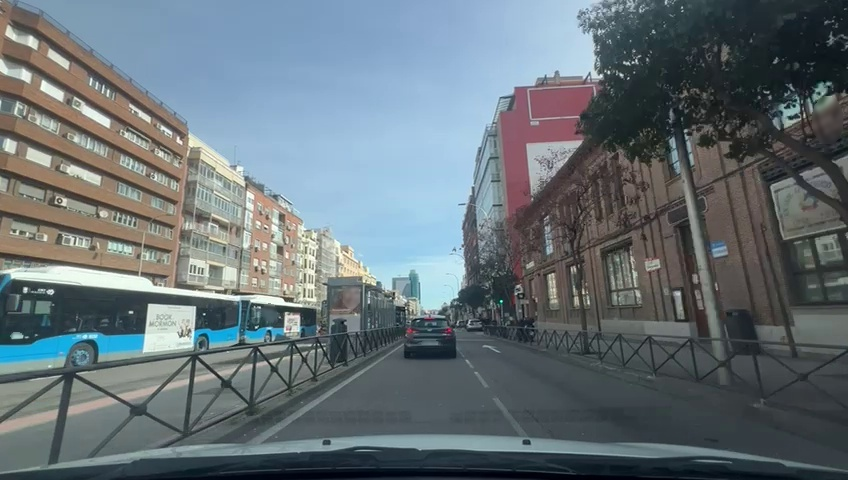
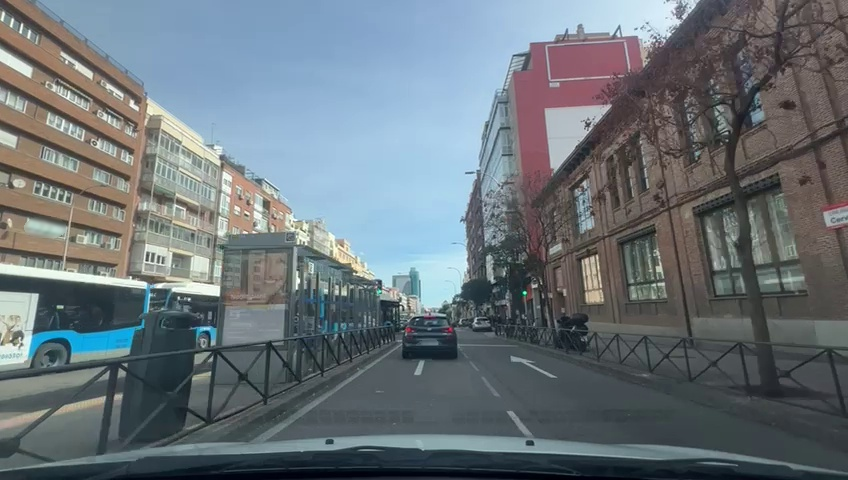
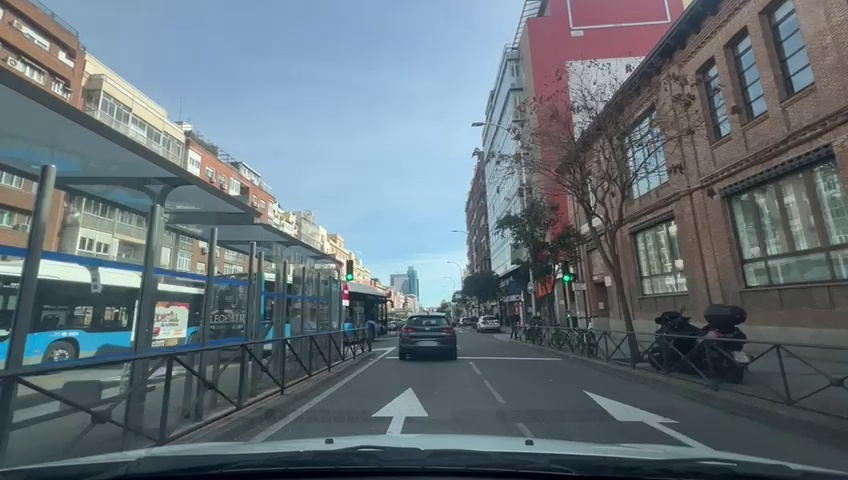
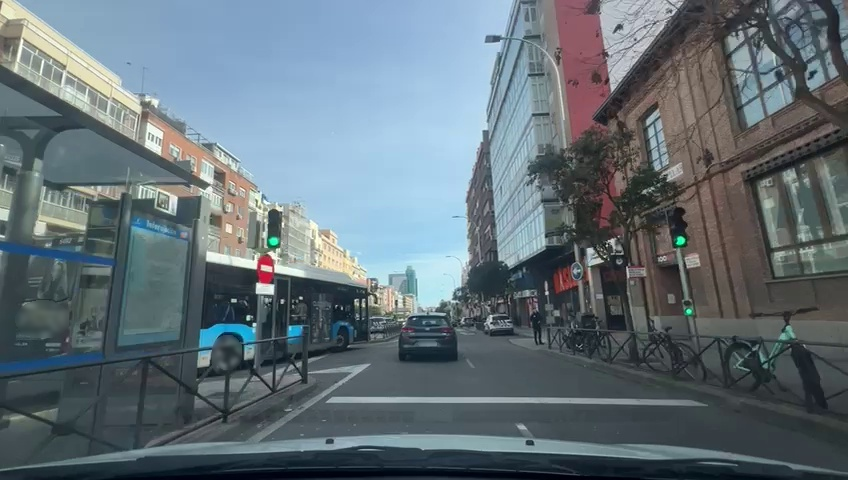
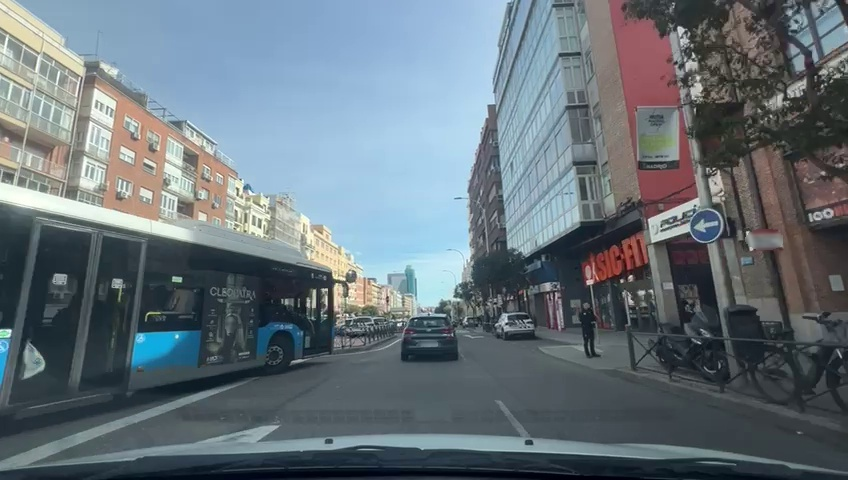
Situation: Leading braking
Question: Is there a vehicle directly ahead in the ego lane with brake lights on?
Answer: Yes
Reasoning: The vehicle in front is shown driving with its brake lights on in the same lane.

Situation: Leading braking
Question: Is the distance between the ego vehicle and the vehicle ahead decreasing?
Answer: Yes
Reasoning: The distance between the black car in front and the ego is reduced to some extent while the brake lights of the car in front are visible.

Situation: Leading braking
Question: Is either the ego vehicle or the leading vehicle stationary?
Answer: No
Reasoning: Ego is driving in the right lane of a two-lane urban road in the same direction as the car in front of him, which brakes when it sees a bus on the left at an intersection.

Situation: Leading braking
Question: Is the ego vehicle decelerating due to dense traffic or congestion ahead?
Answer: No
Reasoning: Ego is driving in the right lane of a two-lane urban road in the same direction as the car in front of him, which brakes when it sees a bus on the left at an intersection.